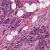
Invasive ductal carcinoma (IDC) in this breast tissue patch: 0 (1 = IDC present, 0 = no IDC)